Question: In any type of file edited with VIM, I am seeing an unwanted pattern highlighted and I don't know how to turn off. Or perhaps I corrupted a file accidentally. It seems like this happened recently after my thrashing around, experimenting with multiple windows (red herring?).
The pattern seems to be: the ("eg", "el", "e.", etc)

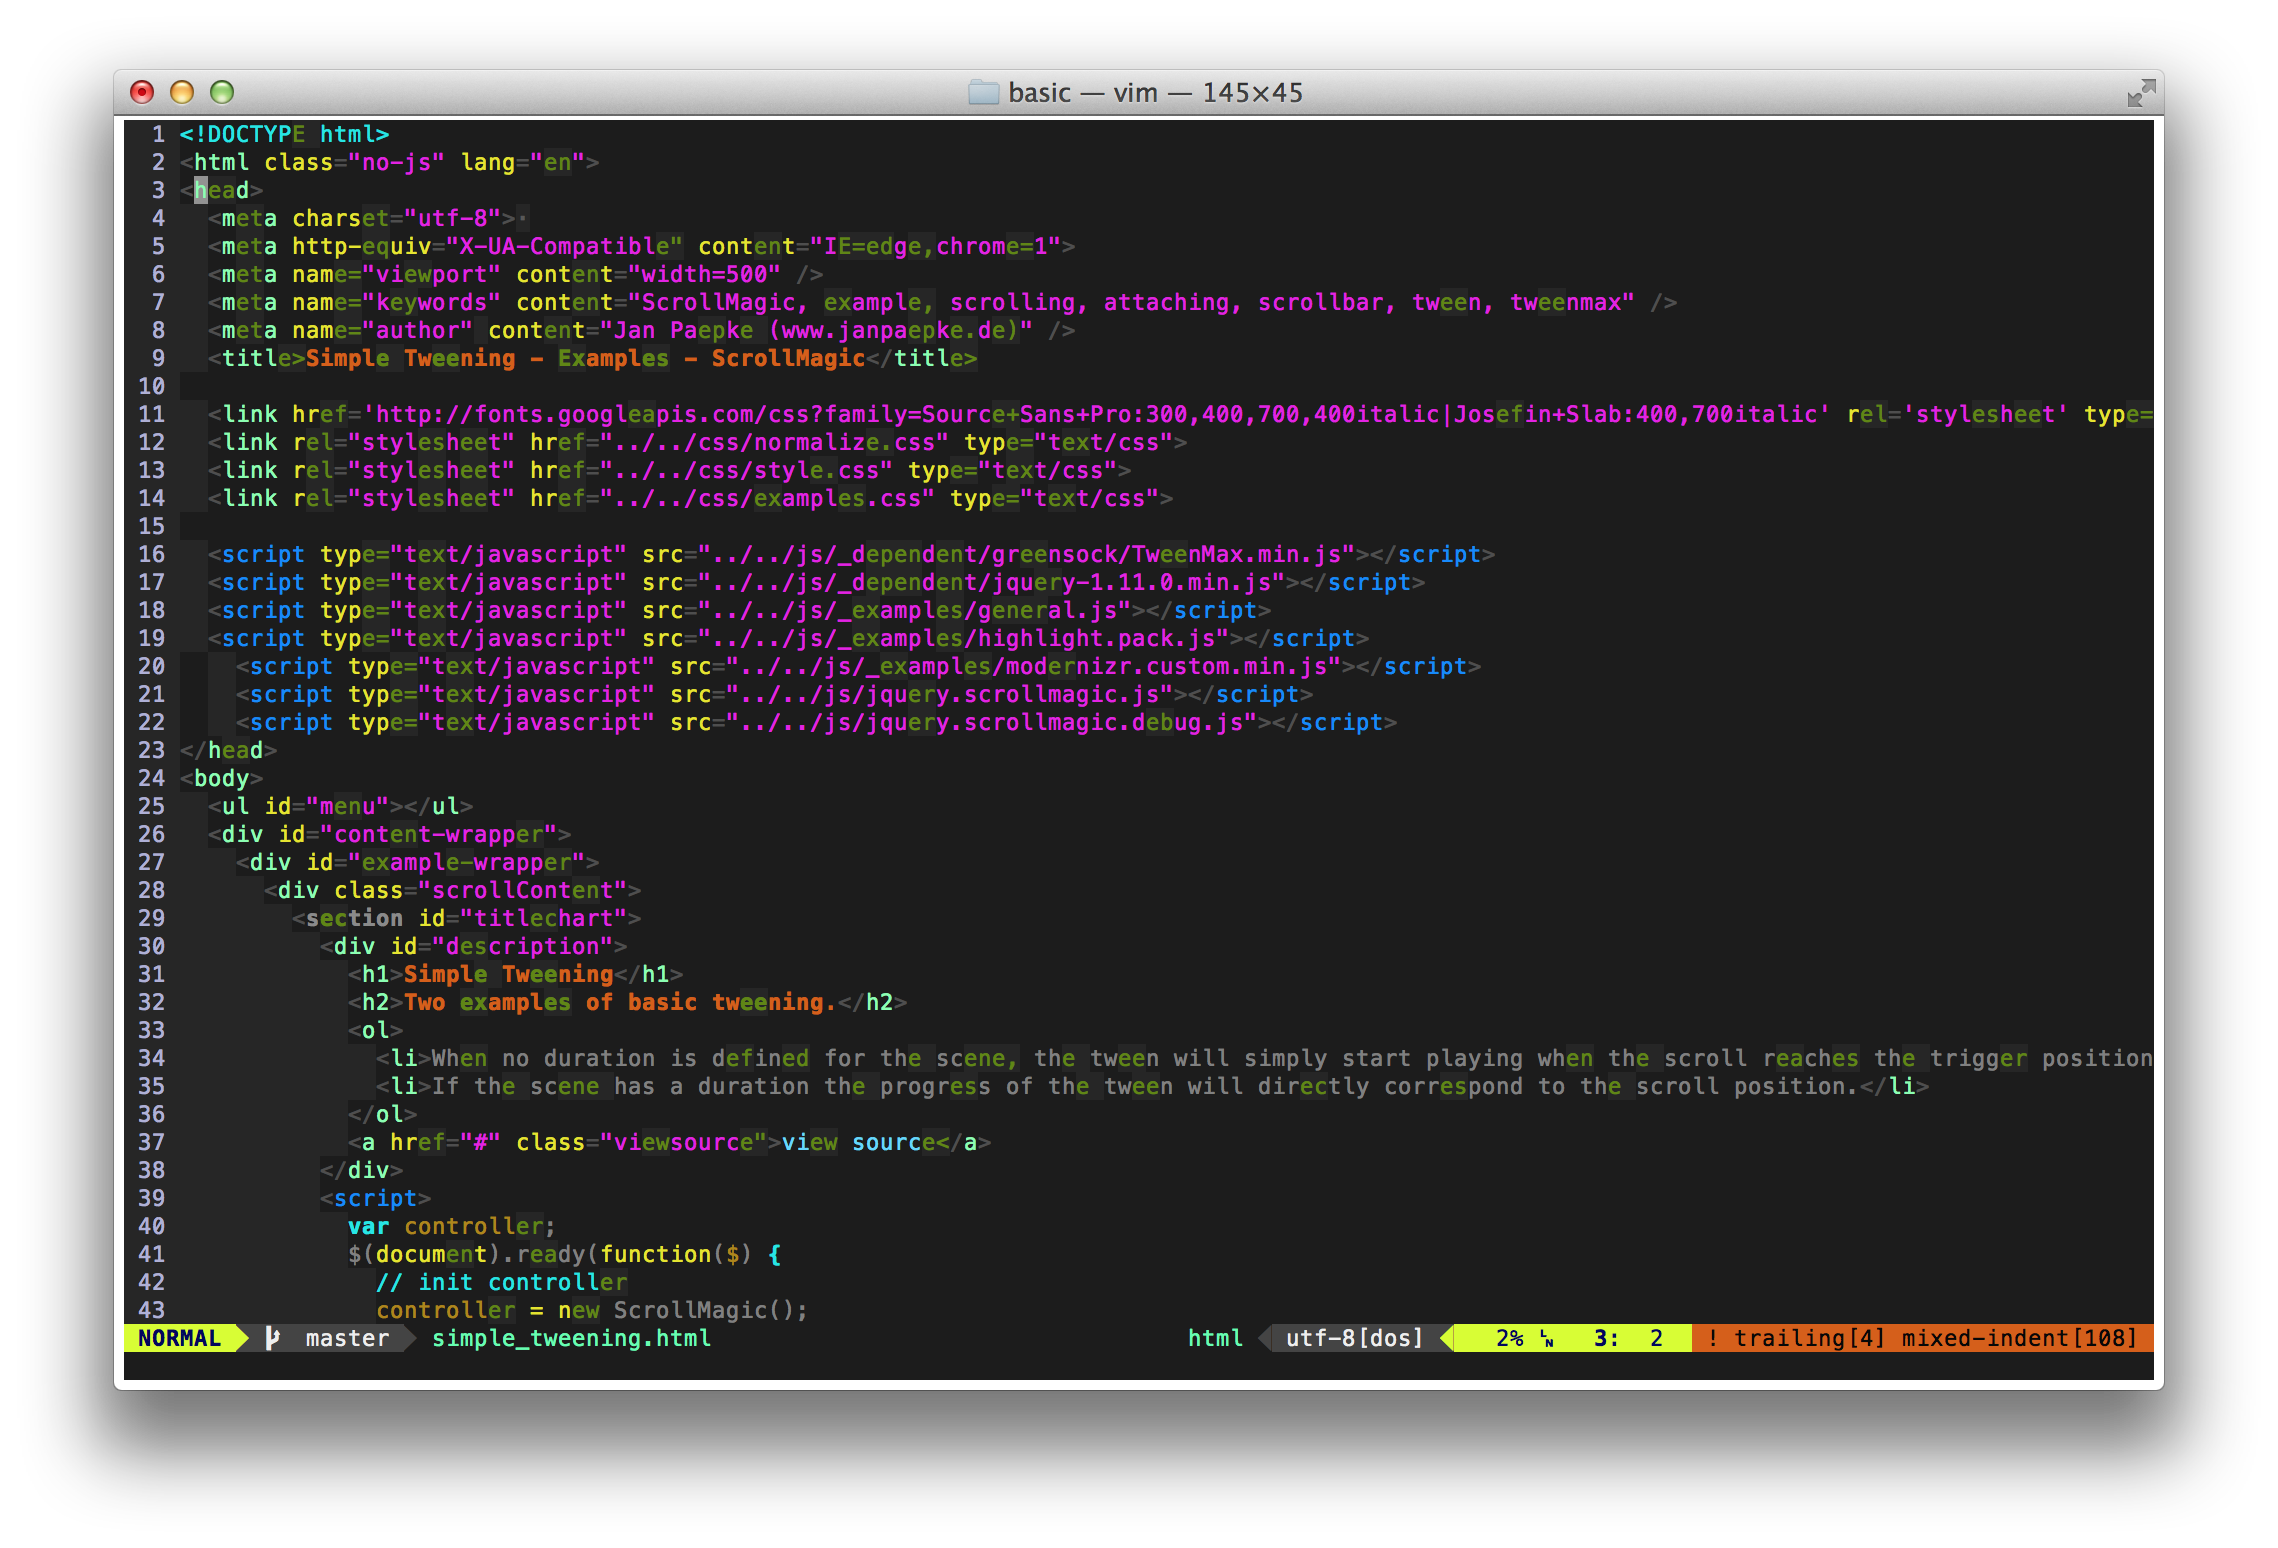
Answer: To clear the highlight where text matches the last search pattern type ':nohls'